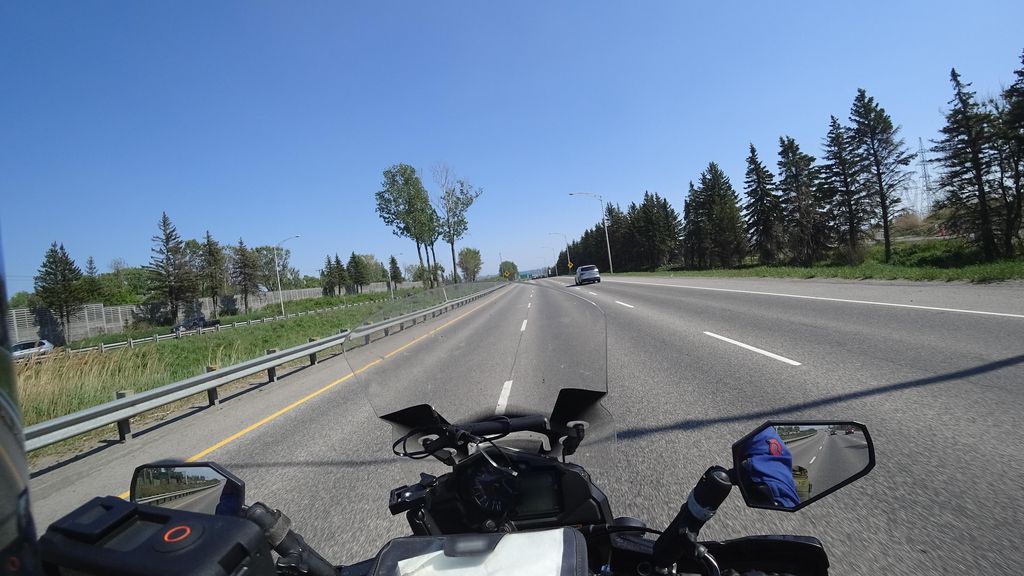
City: quebec_city